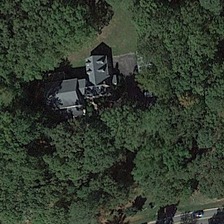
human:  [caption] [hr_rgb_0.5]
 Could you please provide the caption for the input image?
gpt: many green trees are around a building near a road .

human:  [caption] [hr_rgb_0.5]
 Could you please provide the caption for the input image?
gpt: many green trees are around a building near a road .

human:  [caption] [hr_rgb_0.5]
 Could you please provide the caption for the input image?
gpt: many green trees are around a building near a road .

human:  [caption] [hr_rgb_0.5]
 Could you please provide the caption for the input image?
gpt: many green trees are around a building near a road .

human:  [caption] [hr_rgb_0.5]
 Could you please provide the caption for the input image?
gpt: many green trees are around a building near a road .